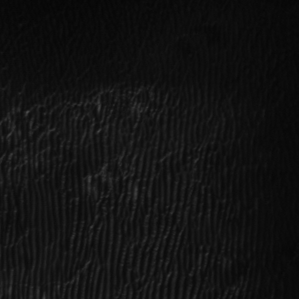
Label: frost